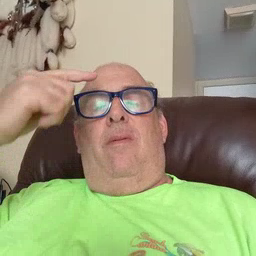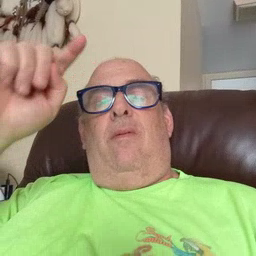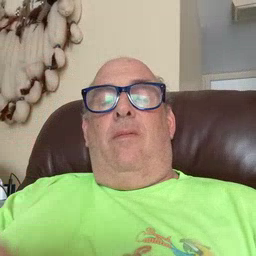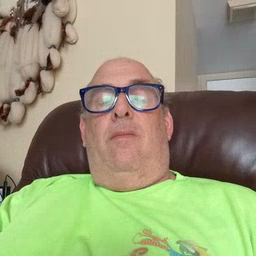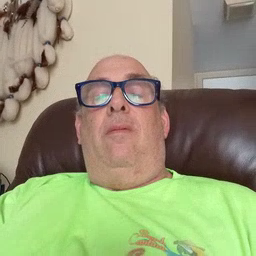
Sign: for